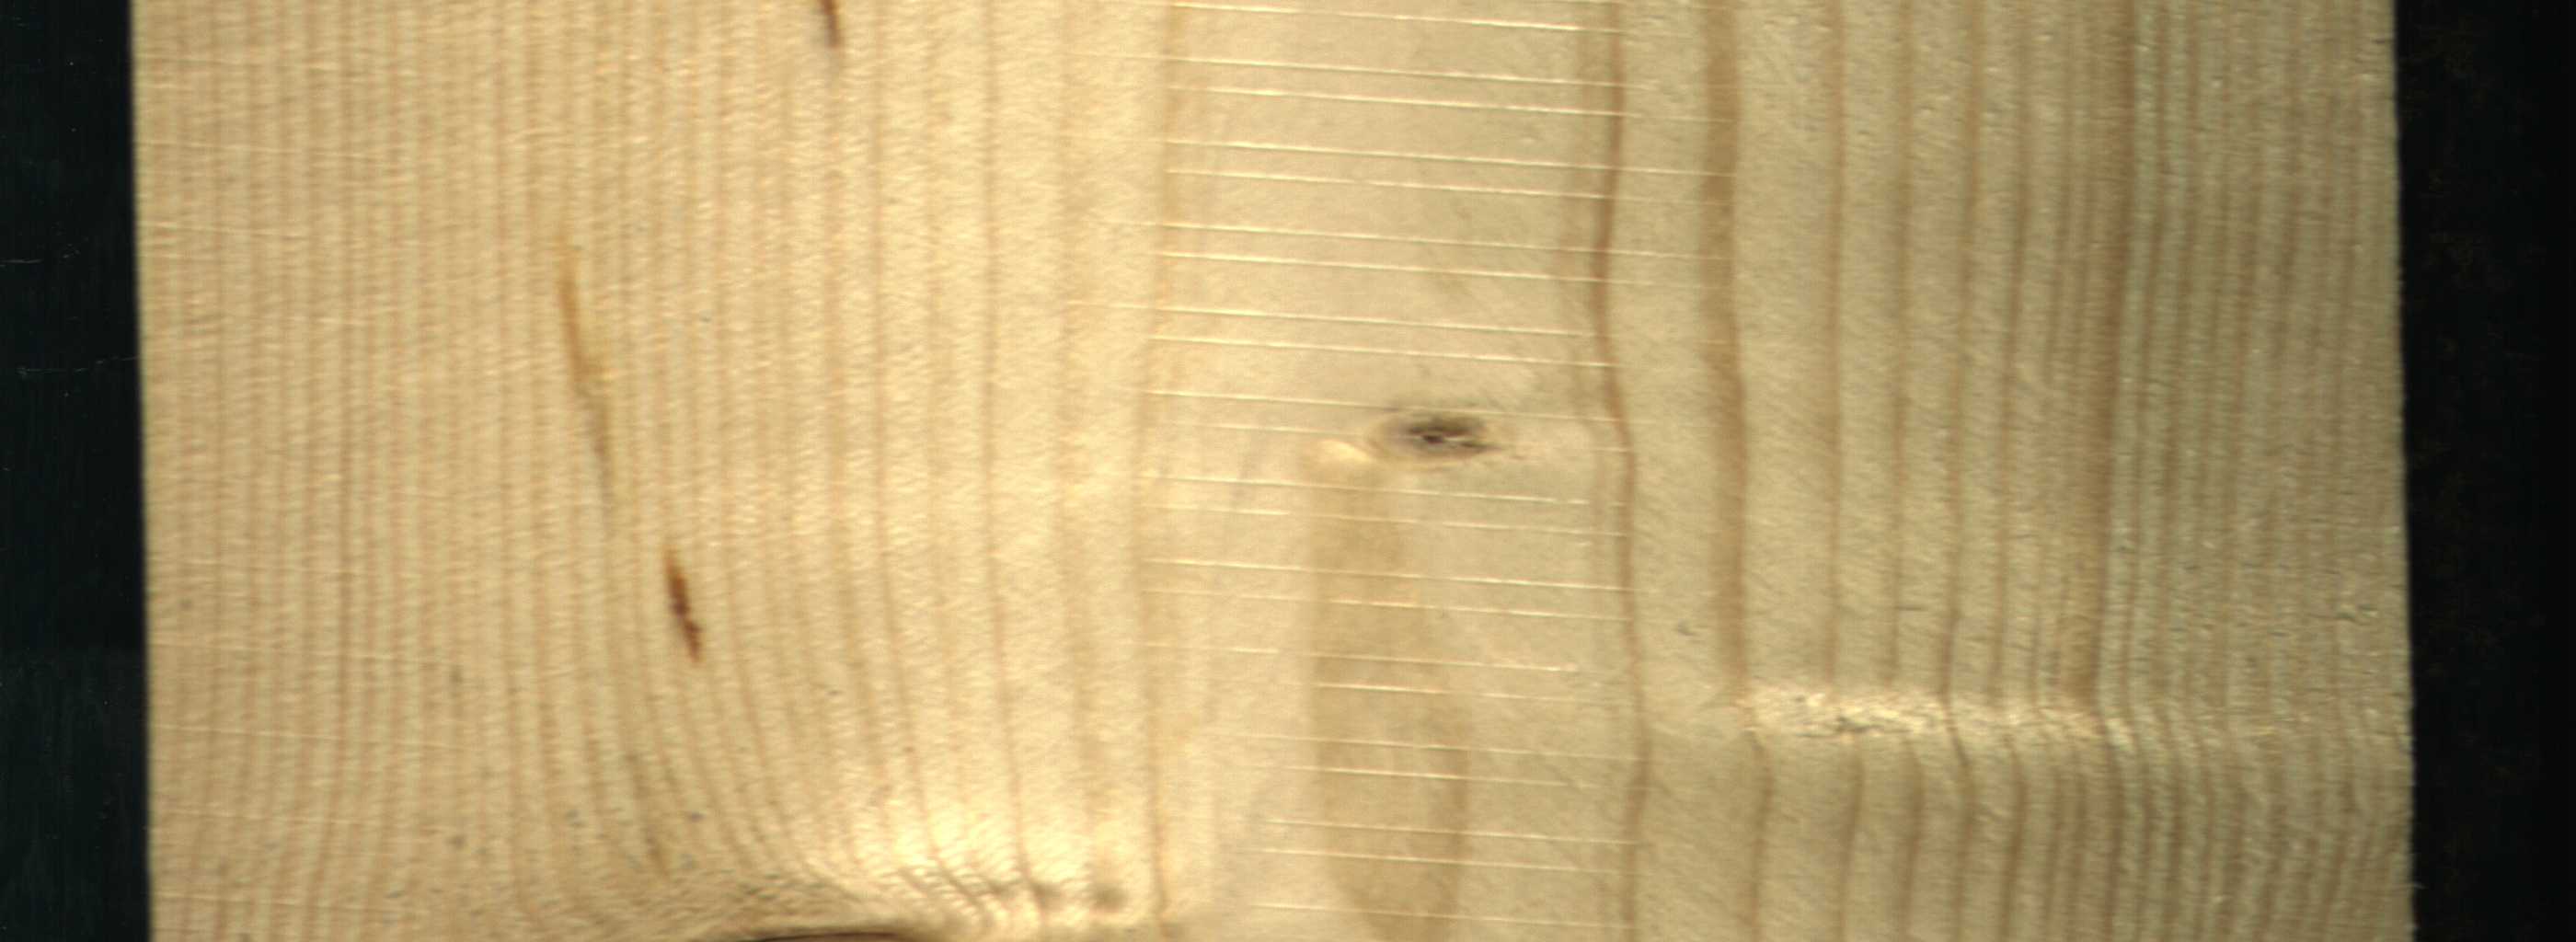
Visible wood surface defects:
resin
resin
Live_Knot
Live_Knot